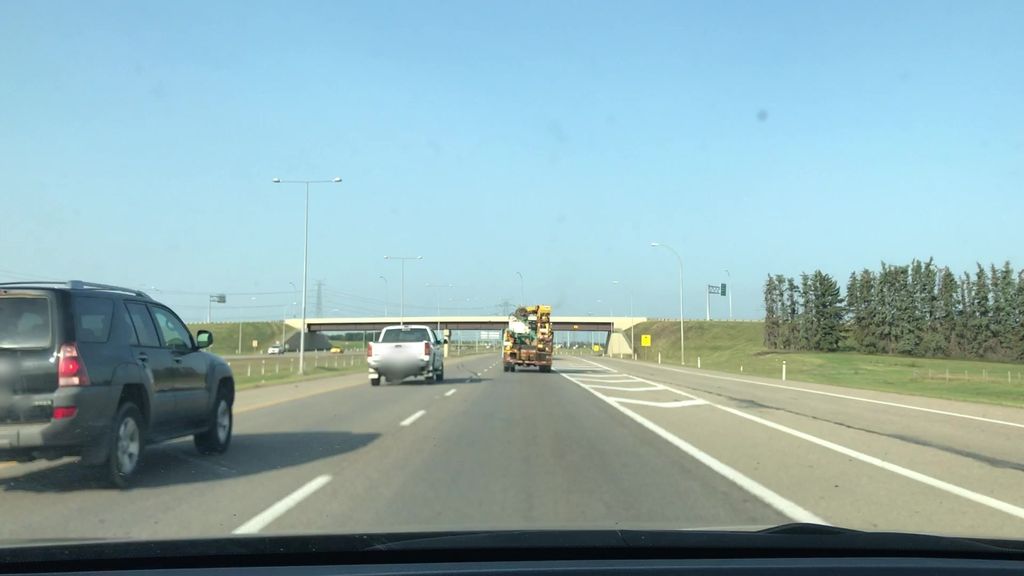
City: edmonton